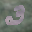
Label: 3